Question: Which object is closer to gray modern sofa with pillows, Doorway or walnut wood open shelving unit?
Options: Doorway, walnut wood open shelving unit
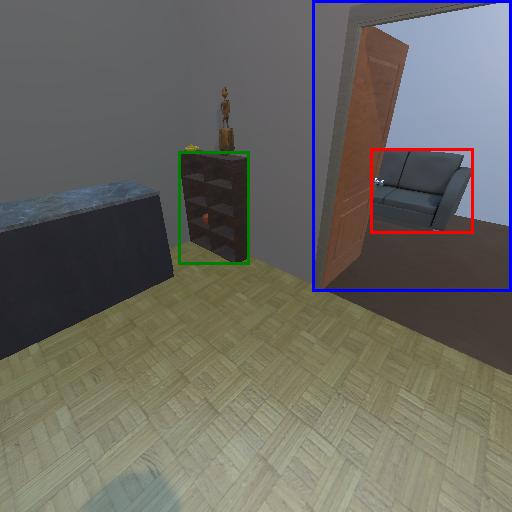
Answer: Doorway